Question: I have this issue where sql is already connected for php to retrieve data but I get undefined index whenever I try to get my date time columns (createddate and expirationdate)
file name: list-claimed.php
'''
<?php
echo($lstOrders['createddate']);
?>
<?php
echo($lstOrders['expirationdate']);
?>
'''
file name: list-claimed.vc.php (connected to list-claimed.php)
'''
require_once($routePath . "_mc/Order.mc.php");
$mcOrder = new Order_MC();
$usrcustomerid = $_SESSION['usrcustomerid'];
$lstOrders = $mcOrder->SelectLst_ByUsrCustomerID($db, $pageNum, $limit, $usrcustomerid);
'''
file name: Order.mc.php (database connected via list-claimed.vc.php)
'''
public function SelectLst_ByUsrCustomerID($db, $pageNum, $limit, $usrcustomerid) {
$start = ($pageNum * $limit) - $limit;
$stmt = $db->prepare(
" SELECT orderid, productid, usrcustomerid, amount, amountrefunded, createddate, scheduleddate, useddate, expirationdate
FROM 'order'
WHERE usrcustomerid = :usrcustomerid
ORDER BY createddate DESC
LIMIT " . $start . ", " . $limit
);
$stmt->bindValue(':usrcustomerid', $usrcustomerid, PDO::PARAM_INT);
$stmt->execute();
$rows = $stmt->fetchAll(PDO::FETCH_ASSOC);
return $rows;
}
'''

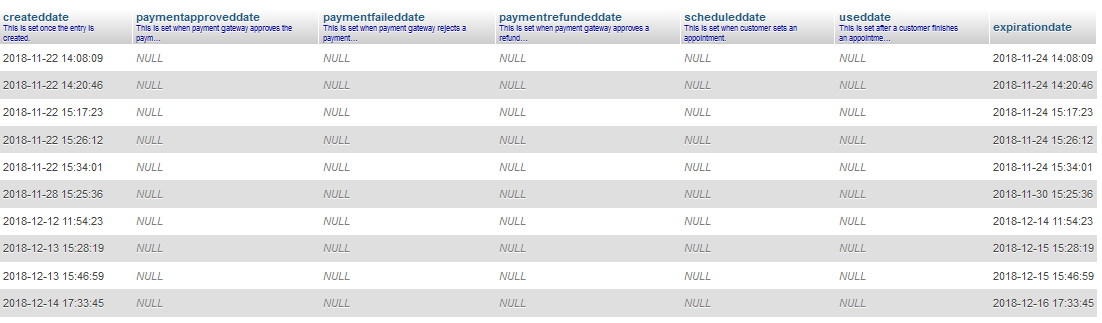
Answer: 'return $rows' : You're returing an Associative array as result. To get values out of Associative array you need to loop through it.
For example:
'''
foreach($lstOrders as $values){
if(array_key_exists('createddate', $lstOrders)){
$created_date = $values['createddate'];
}
if(array_key_exists('expirationdate', $lstOrders)){
$created_date = $values['expirationdate'];
}
}
'''
When you're trying to get array values, its good practice to check if the index / key you're trying to access from array is exists or not. That way it will not give you that warning of undefined index.